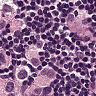
Metastatic tissue present: yes